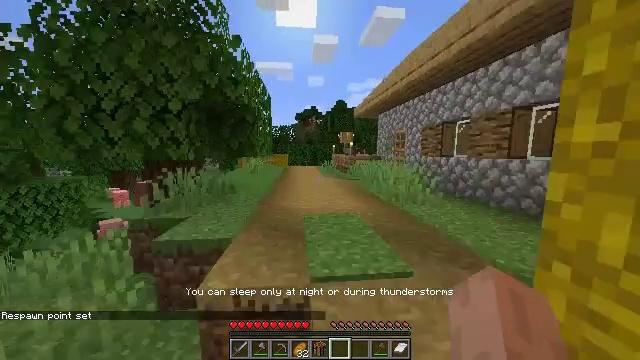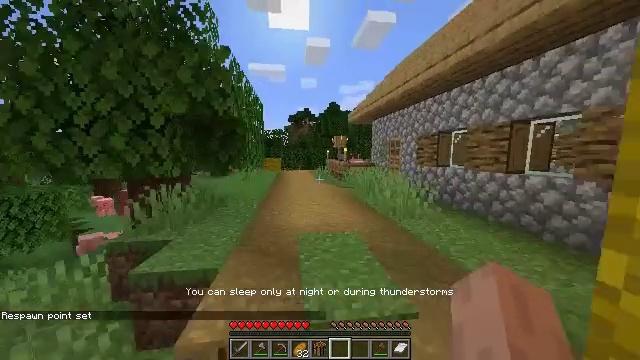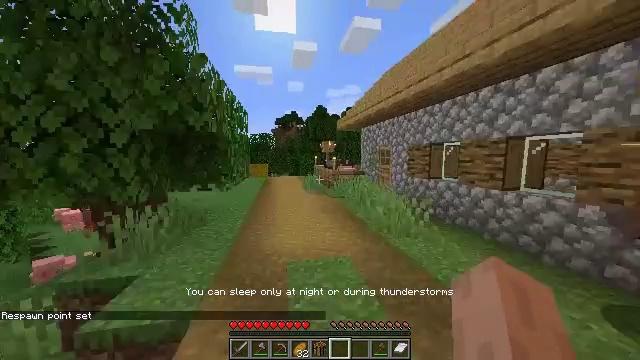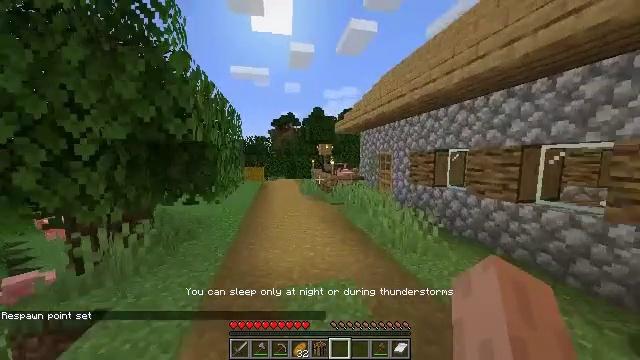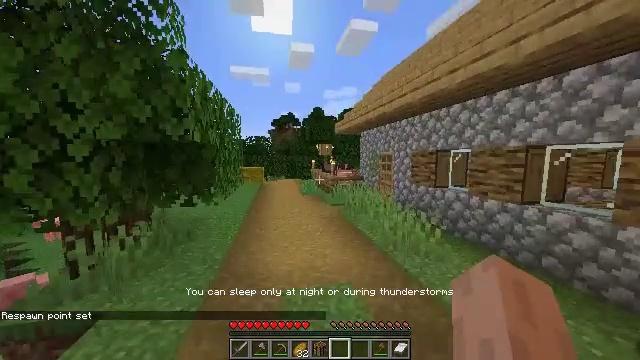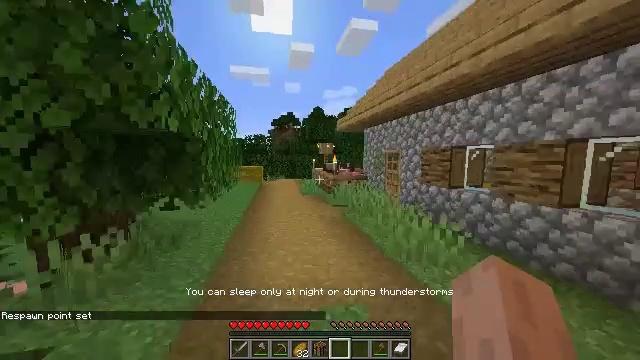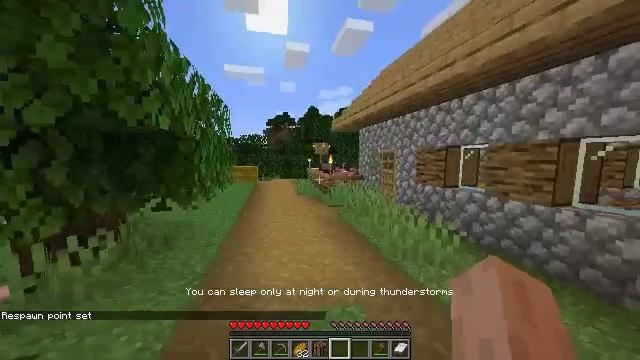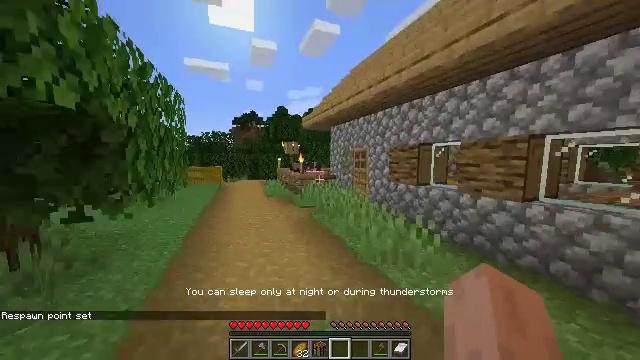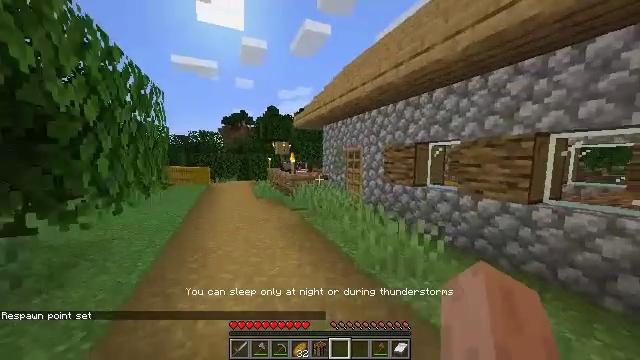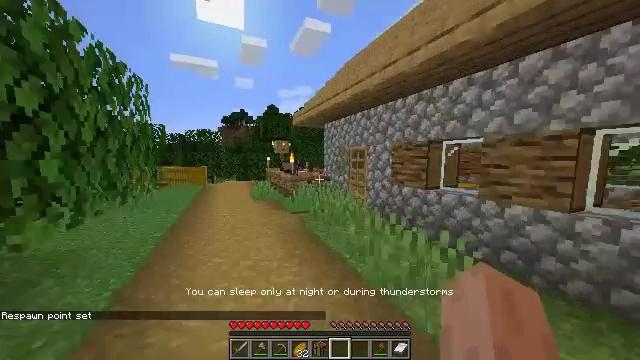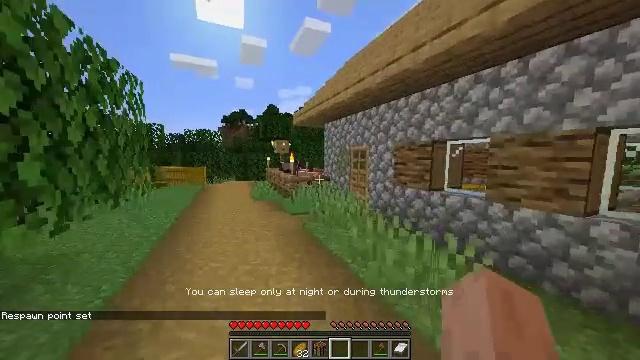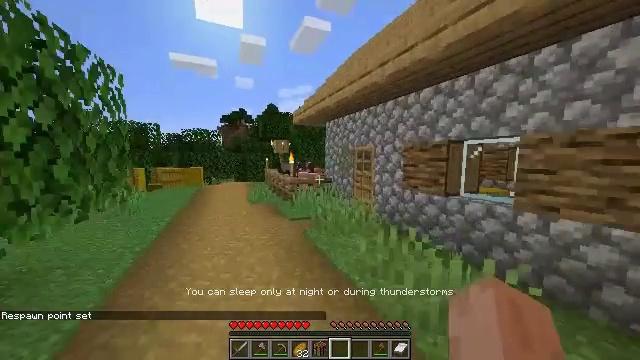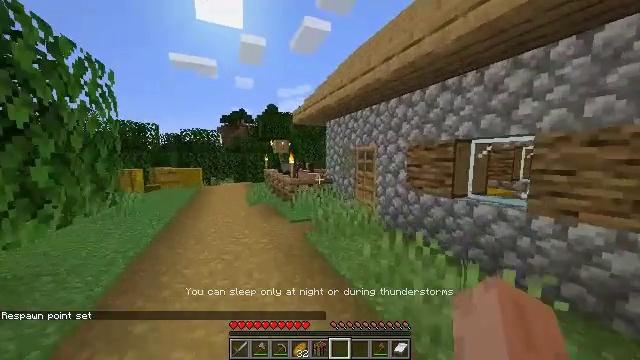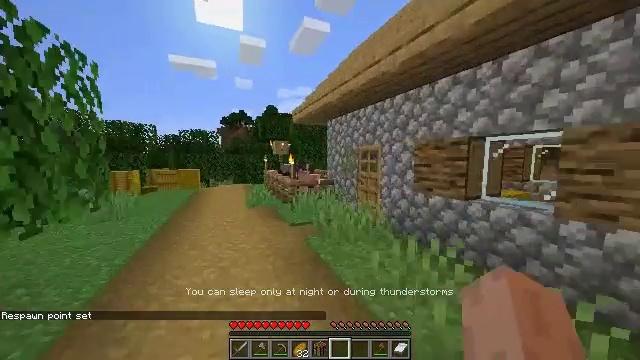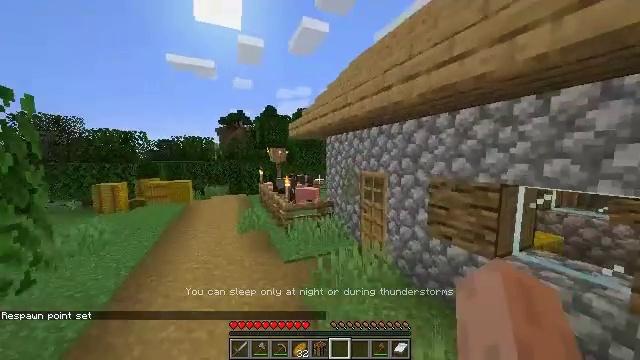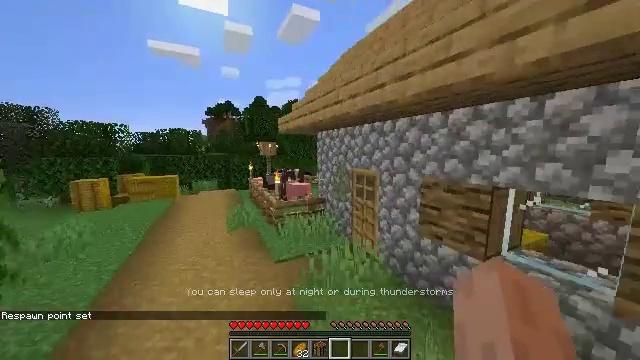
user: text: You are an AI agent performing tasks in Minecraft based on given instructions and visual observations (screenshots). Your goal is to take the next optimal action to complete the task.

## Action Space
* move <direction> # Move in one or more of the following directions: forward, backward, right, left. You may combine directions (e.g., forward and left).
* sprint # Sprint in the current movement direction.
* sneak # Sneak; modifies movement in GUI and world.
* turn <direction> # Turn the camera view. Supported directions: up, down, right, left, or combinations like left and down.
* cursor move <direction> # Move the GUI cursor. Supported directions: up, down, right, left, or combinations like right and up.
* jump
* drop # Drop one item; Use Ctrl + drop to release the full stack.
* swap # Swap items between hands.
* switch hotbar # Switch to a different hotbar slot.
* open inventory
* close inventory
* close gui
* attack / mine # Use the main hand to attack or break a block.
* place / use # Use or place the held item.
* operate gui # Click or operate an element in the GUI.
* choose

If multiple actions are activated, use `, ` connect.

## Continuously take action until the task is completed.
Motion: motion action
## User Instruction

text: Reclaim the grass path segment.
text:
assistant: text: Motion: move forward, turn right, jump
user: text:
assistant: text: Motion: move forward, turn right, jump
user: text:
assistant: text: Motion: move forward, jump
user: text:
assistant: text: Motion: move forward
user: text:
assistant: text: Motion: move forward
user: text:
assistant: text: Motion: move forward, turn right
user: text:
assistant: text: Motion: move forward, turn right
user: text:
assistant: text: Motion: move forward, turn right
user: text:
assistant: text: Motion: move forward
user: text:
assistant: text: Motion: move forward, sprint
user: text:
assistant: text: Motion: move forward, sprint
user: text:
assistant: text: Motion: move forward, sprint
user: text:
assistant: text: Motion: move forward, sprint, jump
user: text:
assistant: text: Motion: move forward, jump
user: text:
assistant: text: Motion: move forward, turn right and down, jump
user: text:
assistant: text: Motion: move forward, turn right and down, jump
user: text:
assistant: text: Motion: move forward, turn right and down, jump
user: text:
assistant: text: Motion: move forward, turn right and down
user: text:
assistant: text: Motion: move forward
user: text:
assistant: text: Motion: move forward, turn right and down
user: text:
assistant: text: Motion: move forward, turn right
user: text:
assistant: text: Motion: move forward and move left, turn right
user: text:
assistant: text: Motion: move forward and move left, turn right and up
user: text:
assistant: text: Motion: move forward and move left, turn right and up
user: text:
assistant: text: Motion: move forward, use / place
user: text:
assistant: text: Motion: move forward, use / place
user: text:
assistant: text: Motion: move forward
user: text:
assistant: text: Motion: no_op
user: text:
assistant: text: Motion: move left
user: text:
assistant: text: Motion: move left, turn right